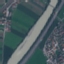
Land use / land cover: River